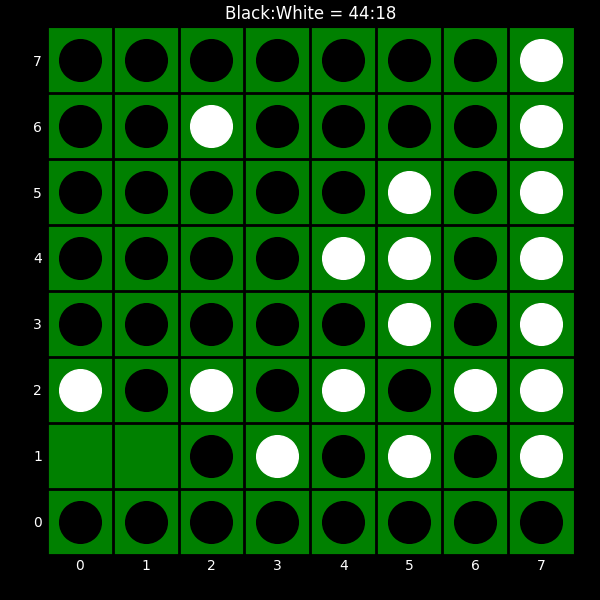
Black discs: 44
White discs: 18